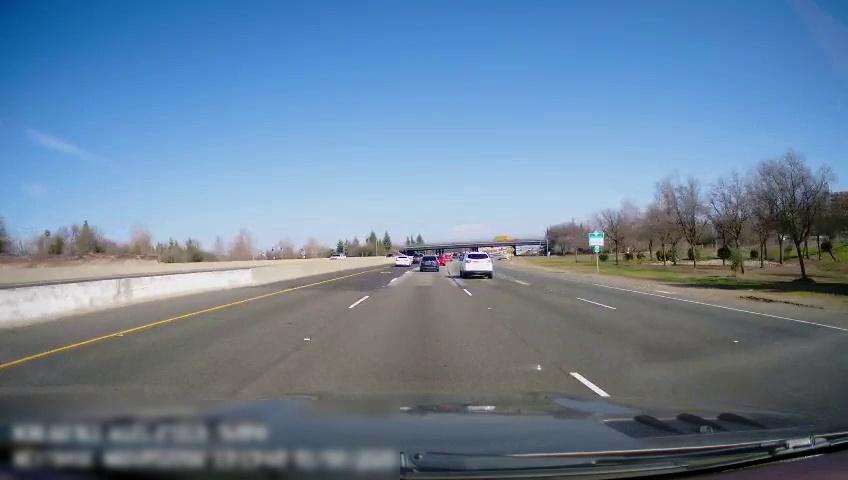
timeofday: Day
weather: Sunny
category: Drivable Space
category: Vehicles | Car
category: Drivable Space
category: Vehicles | SUV
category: Vehicles | Car
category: Vehicles | SUV
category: Vehicles | Car
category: Vehicles | Car
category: Lanes | Alternate Lane
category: Lanes | Alternate Lane
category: Lanes | Current Lane
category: Lanes | Current Lane
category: Lanes | Alternate Lane
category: Traffic | Lights